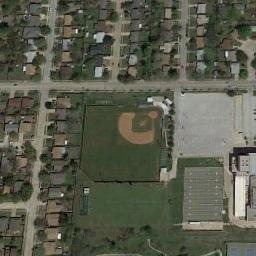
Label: baseball_diamond